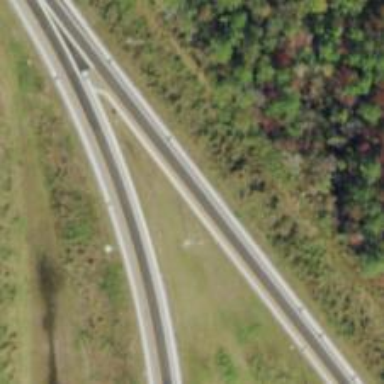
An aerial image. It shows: Asphalt motorway link.